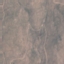
Land use / land cover: HerbaceousVegetation